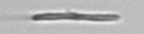
Label: fiber